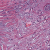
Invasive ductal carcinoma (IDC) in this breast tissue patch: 0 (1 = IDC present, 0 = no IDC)